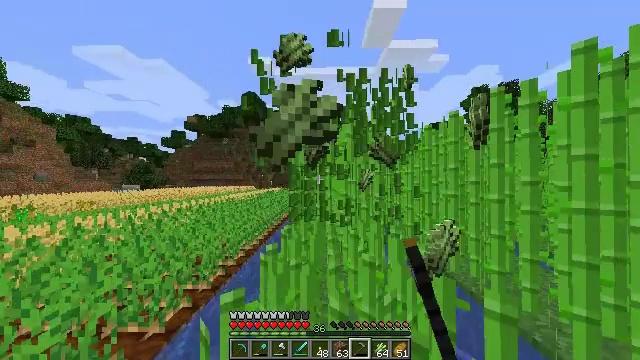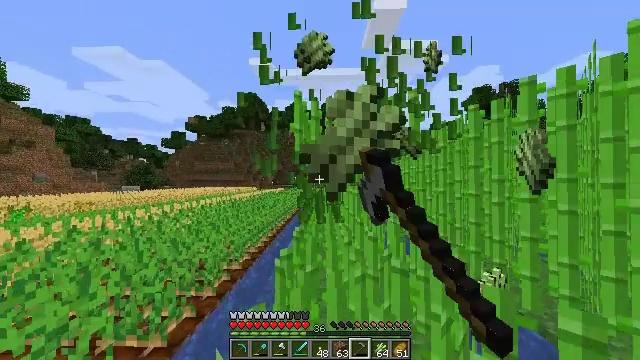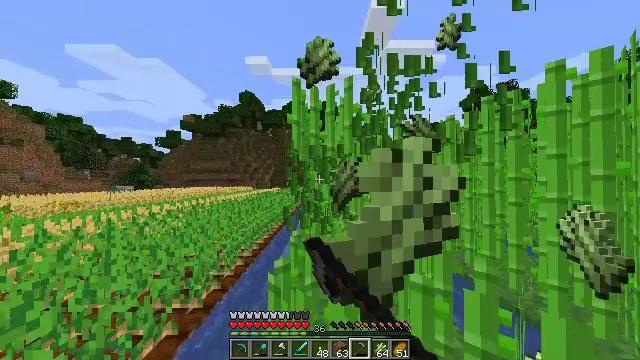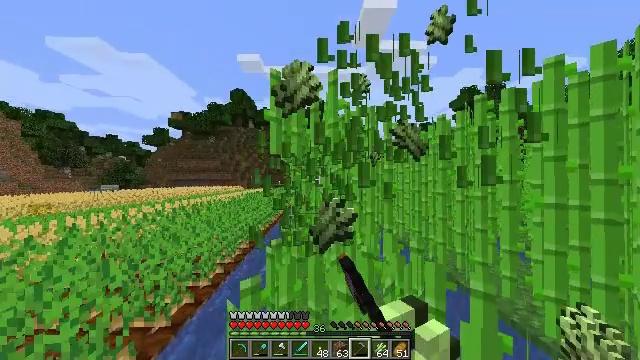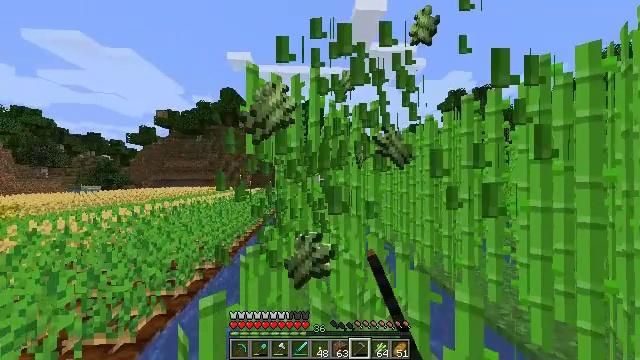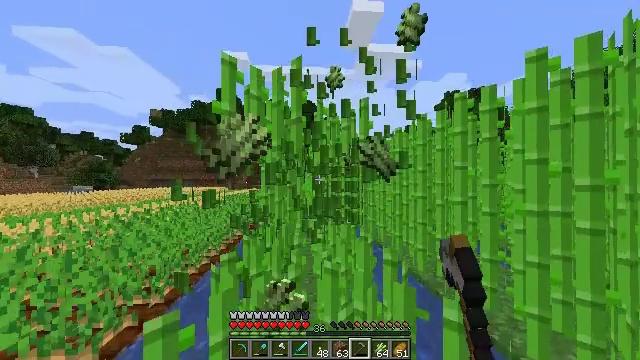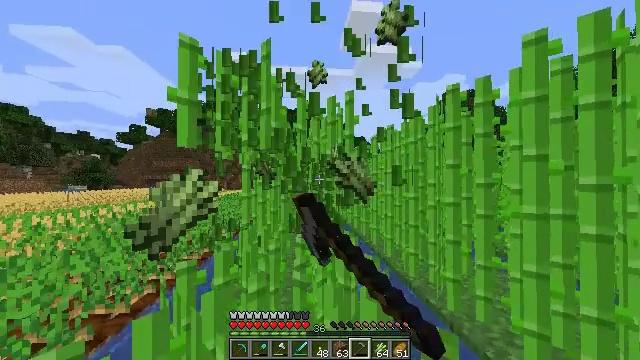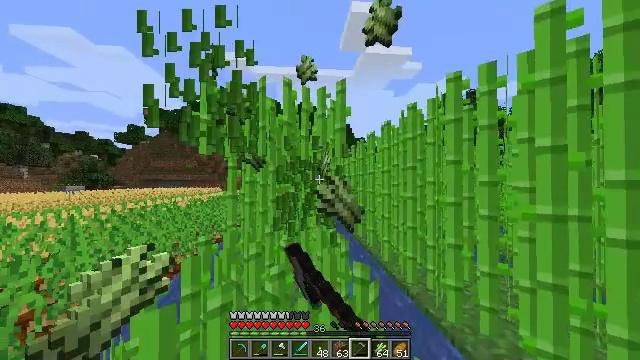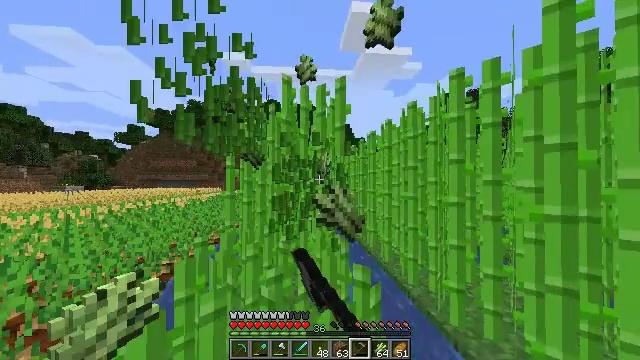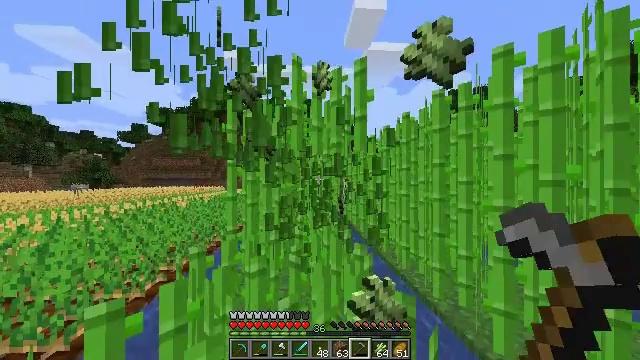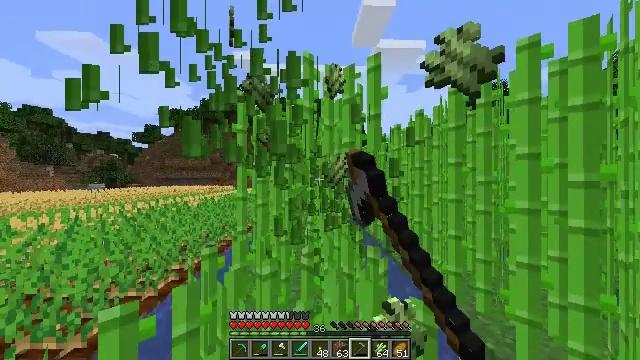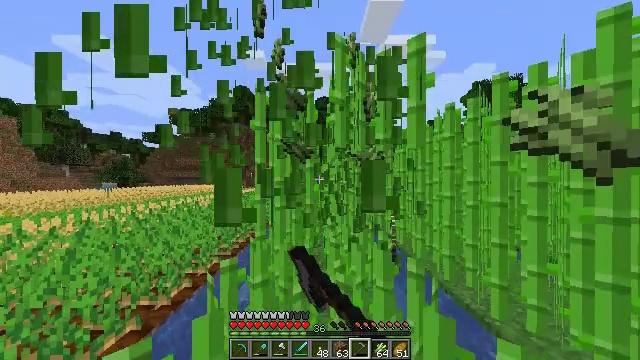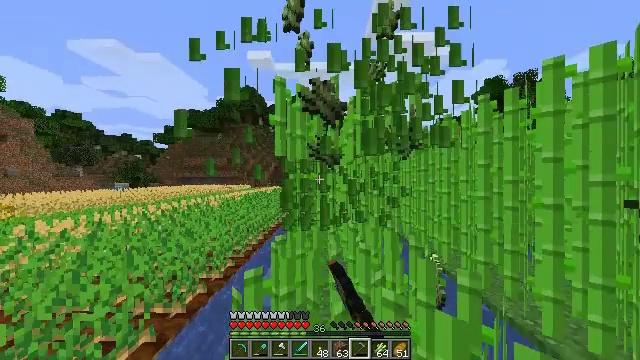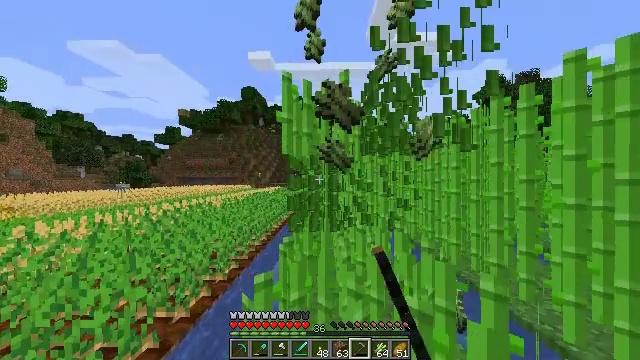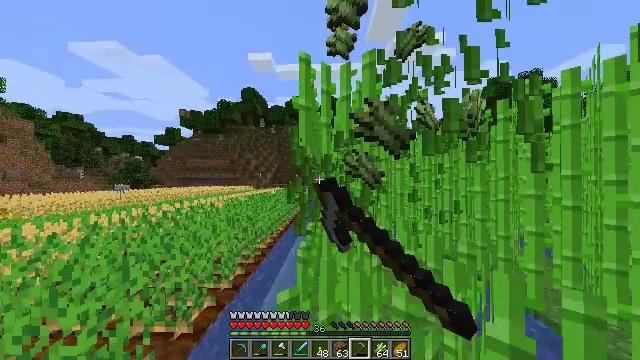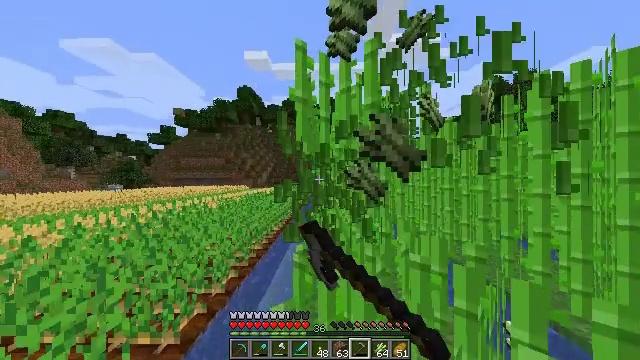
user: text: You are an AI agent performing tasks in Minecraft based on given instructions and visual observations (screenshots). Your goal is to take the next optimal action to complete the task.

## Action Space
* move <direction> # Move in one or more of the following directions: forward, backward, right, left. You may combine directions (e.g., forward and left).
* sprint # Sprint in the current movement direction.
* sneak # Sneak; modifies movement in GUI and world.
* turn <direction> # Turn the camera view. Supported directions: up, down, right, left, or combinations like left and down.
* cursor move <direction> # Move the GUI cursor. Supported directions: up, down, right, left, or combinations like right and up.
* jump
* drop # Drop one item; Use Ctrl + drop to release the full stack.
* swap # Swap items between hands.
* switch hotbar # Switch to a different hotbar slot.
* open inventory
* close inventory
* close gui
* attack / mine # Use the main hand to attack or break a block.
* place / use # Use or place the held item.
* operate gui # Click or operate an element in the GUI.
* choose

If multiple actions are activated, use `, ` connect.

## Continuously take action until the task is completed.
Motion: motion action
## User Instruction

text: Break the sugar cane.
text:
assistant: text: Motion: move forward, sprint, attack / mine
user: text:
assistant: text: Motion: move forward and move right, sprint, attack / mine
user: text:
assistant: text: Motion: move forward and move right, sprint, turn right, attack / mine
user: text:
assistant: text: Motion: move forward and move right, sprint, turn right, attack / mine
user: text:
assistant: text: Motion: move forward and move right, sprint, attack / mine
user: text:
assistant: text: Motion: move forward and move right, sprint, attack / mine
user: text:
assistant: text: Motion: move forward, sprint, attack / mine
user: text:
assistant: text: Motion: move forward and move left, sprint, attack / mine
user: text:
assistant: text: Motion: move forward and move left, sprint, attack / mine
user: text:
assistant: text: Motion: move forward and move left, sprint, turn left, attack / mine
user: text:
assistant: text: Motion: move forward and move left, sprint, turn left, attack / mine
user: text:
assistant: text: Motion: move forward and move left, sprint, turn left, attack / mine
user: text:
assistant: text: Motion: move forward and move left, sprint, attack / mine
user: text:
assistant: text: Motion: move forward, sprint, attack / mine
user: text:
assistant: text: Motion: move forward and move right, sprint, attack / mine
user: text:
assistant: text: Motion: move forward and move right, sprint, turn right, attack / mine
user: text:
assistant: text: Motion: move forward and move right, sprint, turn right, attack / mine
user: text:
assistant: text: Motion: move forward and move right, sprint, attack / mine
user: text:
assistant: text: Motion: move forward and move right, sprint, attack / mine
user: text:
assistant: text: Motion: move forward and move right, sprint, attack / mine
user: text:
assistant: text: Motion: move forward, sprint, attack / mine
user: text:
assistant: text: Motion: move forward, sprint, turn left, attack / mine
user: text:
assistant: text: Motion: move forward and move left, sprint, turn left, attack / mine
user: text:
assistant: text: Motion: move forward and move left, sprint, turn left, attack / mine
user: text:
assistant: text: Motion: move forward and move left, sprint, attack / mine
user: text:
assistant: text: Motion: move forward and move left, sprint, attack / mine
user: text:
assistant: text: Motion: move forward and move left, sprint, attack / mine
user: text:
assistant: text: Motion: move forward, sprint, attack / mine
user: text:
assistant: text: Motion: move forward, sprint, attack / mine
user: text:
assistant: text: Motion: move forward and move right, sprint, turn right, attack / mine